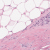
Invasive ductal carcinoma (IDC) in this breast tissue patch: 0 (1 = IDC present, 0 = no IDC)